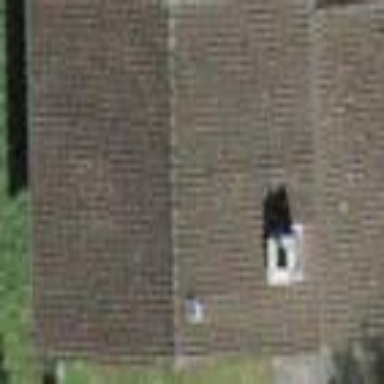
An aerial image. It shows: Building with tile roof.